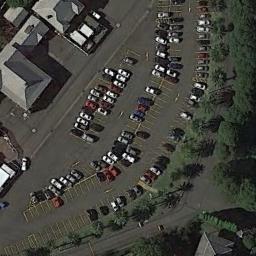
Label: parking_lot